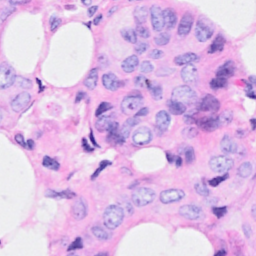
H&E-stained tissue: Breast